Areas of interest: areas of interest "Media Organization"
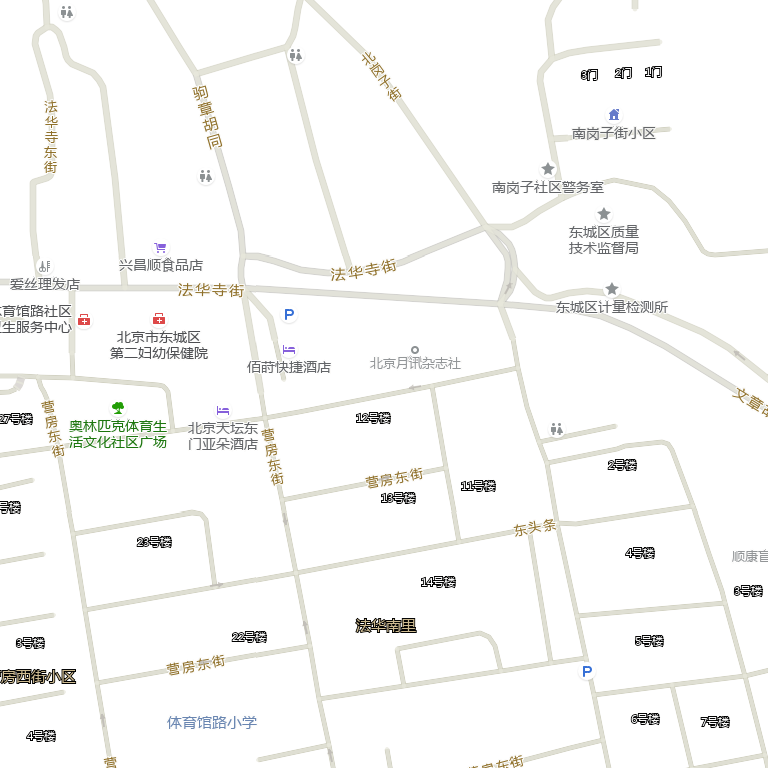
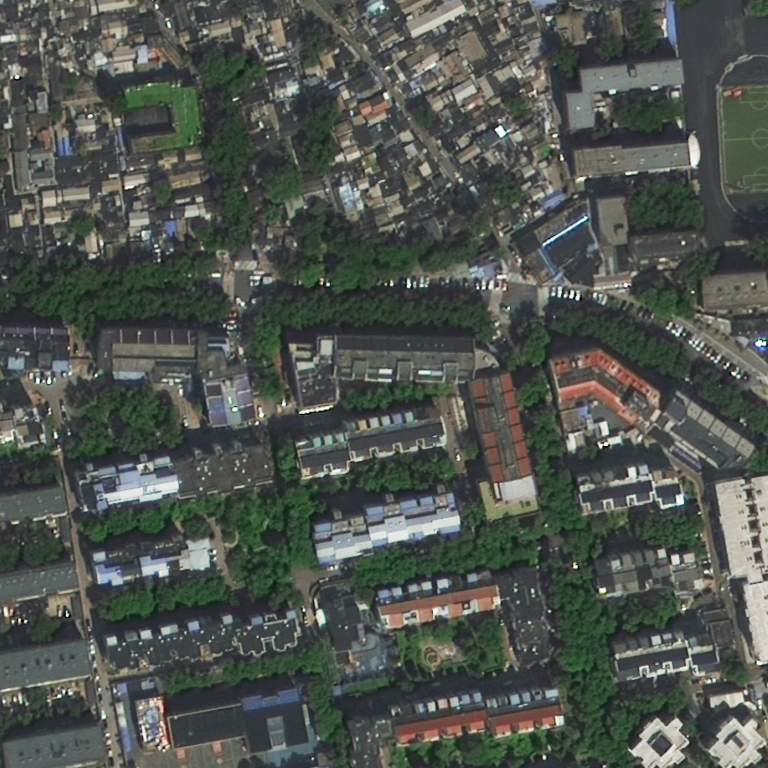